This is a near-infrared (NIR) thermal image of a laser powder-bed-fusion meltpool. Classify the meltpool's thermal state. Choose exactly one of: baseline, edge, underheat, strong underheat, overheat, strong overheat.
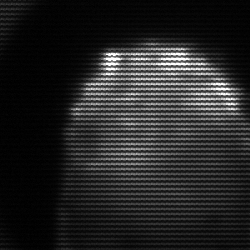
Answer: edge